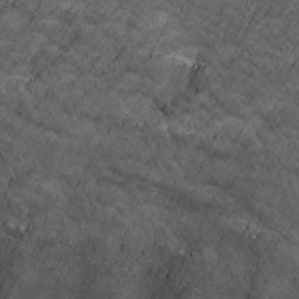
Label: non_frost